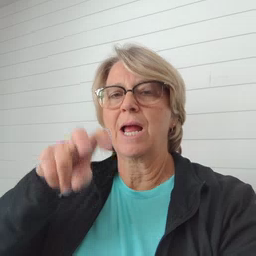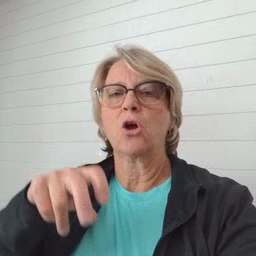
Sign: chair